Question: This question is more about Math, than about threejs but maybe there are usable Alternatives for my issue.

So what I want to do, is to go through every vertice in a Box Geometry and check weither it has to be moved down/up and move it then by a specific value. (it is only about the y-values of each vertice)
'''
var width = 200,
height = 100,
depth = 50;
var roundCornerWidth = var roundCornerHeight = 10;
var helpWidth = width - 2*roundCornerWidth,
helpHeight = height - 2*roundCornerHeight;
var boxGeometry = new THREE.BoxGeometry(width, height, depth, 100, 50, 10);
boxGeometry.vertices.forEach(v => {
if(Math.abs(v.x)>helpWidth/2){
if(Math.abs(v.y)>helpHeight/2){
let helper = Math.abs(v.x)-helperWidth/2;
v.y = Math.sign(v.y)*(helperHeight + Math.cos(helper/roundWidth * Math.PI/2)*roundHeight);
}
}
});
'''
The code above creates corners like you can see on the example image. Those aren't kind of beautiful! :( Another "function" than 'cos()' is needed.
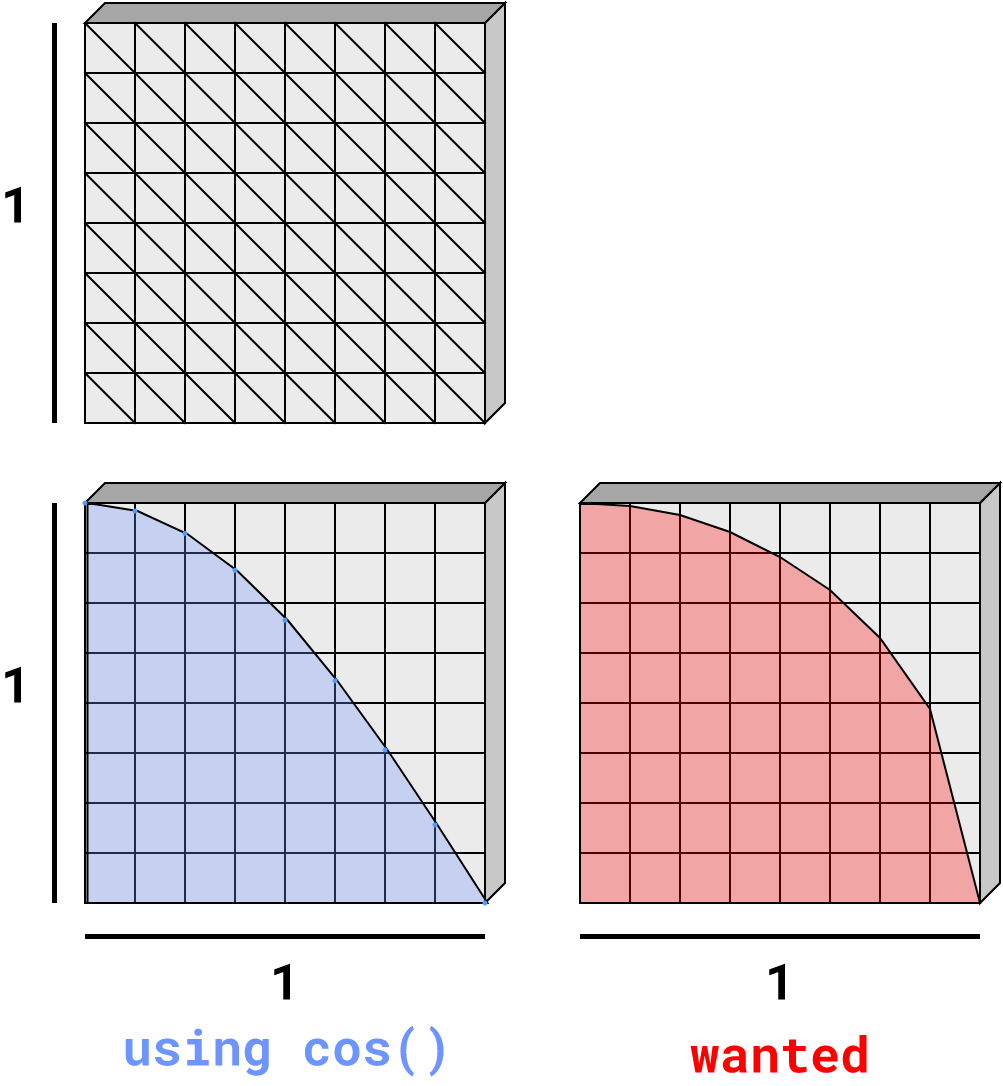
Answer: I've used a method without trigonometrical functions, as we can manipulate with vectors:
'''
var scene = new THREE.Scene();
var camera = new THREE.PerspectiveCamera(60, window.innerWidth / window.innerHeight, 1, 1000);
camera.position.set(50, 50, 150);
var renderer = new THREE.WebGLRenderer({
antialias: true
});
renderer.setSize(window.innerWidth, window.innerHeight);
document.body.appendChild(renderer.domElement);
var controls = new THREE.OrbitControls(camera, renderer.domElement);
var radius = 10;
var width = 200,
height = 100;
var geometry = new THREE.BoxGeometry(width, height, 50, 100, 50, 10);
var v1 = new THREE.Vector3();
var w1 = (width - (radius * 2)) * 0.5,
h1 = (height - (radius * 2)) * 0.5;
var vTemp = new THREE.Vector3(),
vSign = new THREE.Vector3(),
vRad = new THREE.Vector3();
geometry.vertices.forEach(v => {
v1.set(w1, h1, v.z);
vTemp.multiplyVectors(v1, vSign.set(Math.sign(v.x), Math.sign(v.y), 1));
vRad.subVectors(v, vTemp);
if (Math.abs(v.x) > v1.x && Math.abs(v.y) > v1.y && vRad.length() > radius) {
vRad.setLength(radius).add(vTemp);
v.copy(vRad);
}
});
var mesh = new THREE.Mesh(geometry, new THREE.MeshBasicMaterial({
color: "aqua",
wireframe: true
}));
scene.add(mesh);
render();
function render() {
requestAnimationFrame(render);
renderer.render(scene, camera);
}
'''
'''
body {
overflow: hidden;
margin: 0;
}
'''
'''
<script src="https://cdnjs.cloudflare.com/ajax/libs/three.js/90/three.min.js"></script>
<script src="https://threejs.org/examples/js/controls/OrbitControls.js"></script>
'''
Disadvantage: you can't control the smoothness of the roundness without increasing the amount of width or height or depth segments.